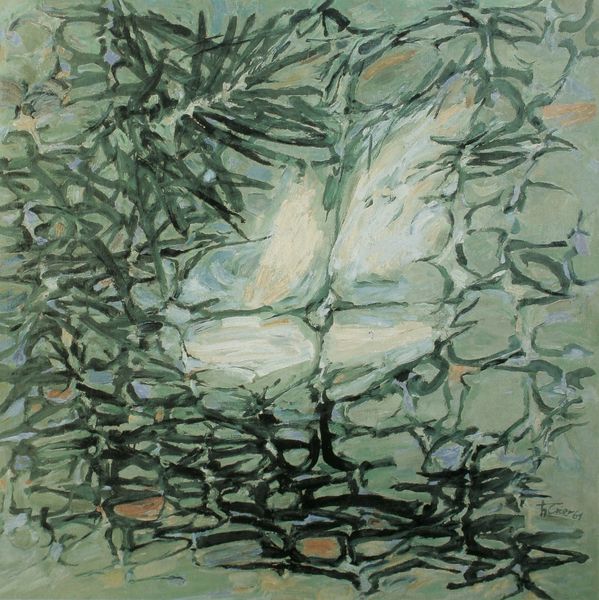
Titel: Lichtung
Künstler: Hann Trier
Institution: Privatbesitz
Schlagwörter: blau, blätter, gemälde, wasser, weiß, aquarell, grün, komposition, blume, braun, glas, grau, licht, schwarz, gras, rot, muster, steine, signatur, feld, felder, gräser, horizont, blatt, pflanze, rund, abstrakt, farben, fläche, modern, risse, dunkelgrün, farbe, formen, linien, spalten, sturm, palme, striche, vier, kreuz, farbfläche, strich, kreise, sol, lewitt, netz, stacheln, wuchs, sol lewitt